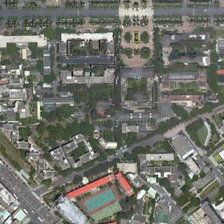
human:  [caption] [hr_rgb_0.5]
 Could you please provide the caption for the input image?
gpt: buildings are surrounded by trees .

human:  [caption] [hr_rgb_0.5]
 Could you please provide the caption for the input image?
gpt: roads stretch through this campus with plenty teaching buildings and a sports field inside .

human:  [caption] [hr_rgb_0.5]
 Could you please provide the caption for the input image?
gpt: buildings are surrounded by trees .

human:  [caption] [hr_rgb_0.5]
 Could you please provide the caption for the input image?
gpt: the teaching buildings are surrounded by trees .

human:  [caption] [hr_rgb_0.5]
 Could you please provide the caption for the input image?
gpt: many buildings and many green trees are in a school with a playground .